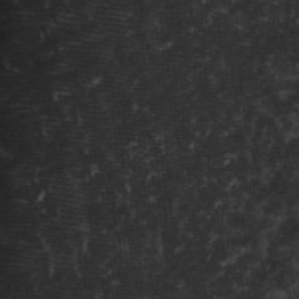
Label: frost